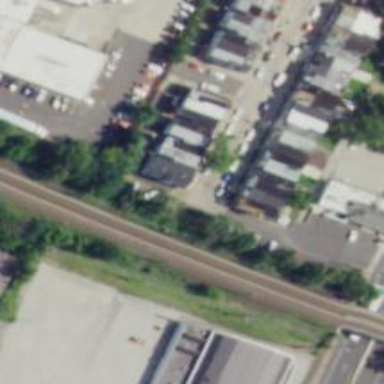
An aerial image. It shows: Alley classified as service road.